Field crop: tomato
Growth stage: 2
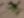
Species: solanum